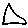
Label: triangle